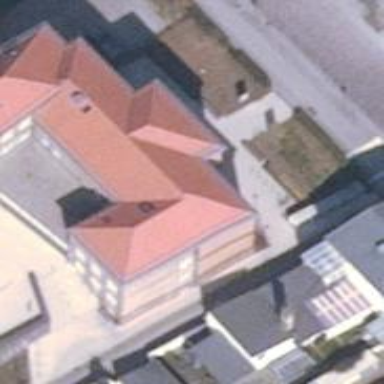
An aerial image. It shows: Community center.